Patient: sex M, age 34
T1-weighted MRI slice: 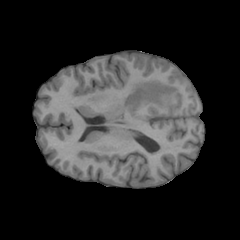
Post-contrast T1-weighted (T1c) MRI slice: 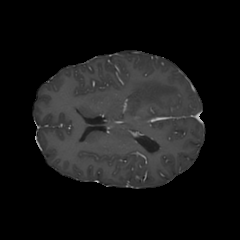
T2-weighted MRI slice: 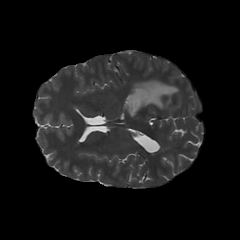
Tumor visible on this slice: yes
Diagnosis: Astrocytoma, IDH-mutant
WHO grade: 3